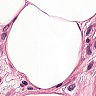
Metastatic tissue present: no